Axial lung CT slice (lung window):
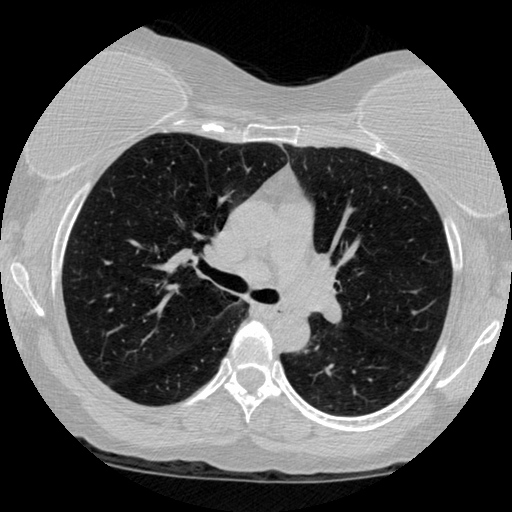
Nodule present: no